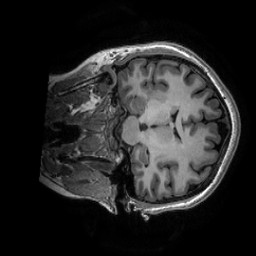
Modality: T1w
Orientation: coronal
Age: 30
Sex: female
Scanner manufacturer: ge
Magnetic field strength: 3 T
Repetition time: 0.0073 s
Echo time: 0.003 s